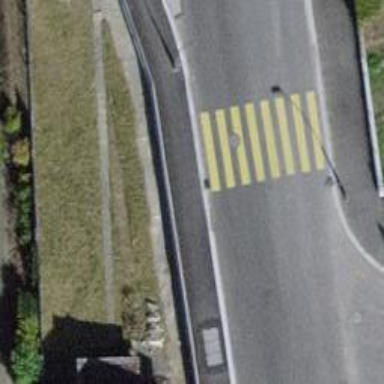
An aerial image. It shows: Uncontrolled crossing on the road.